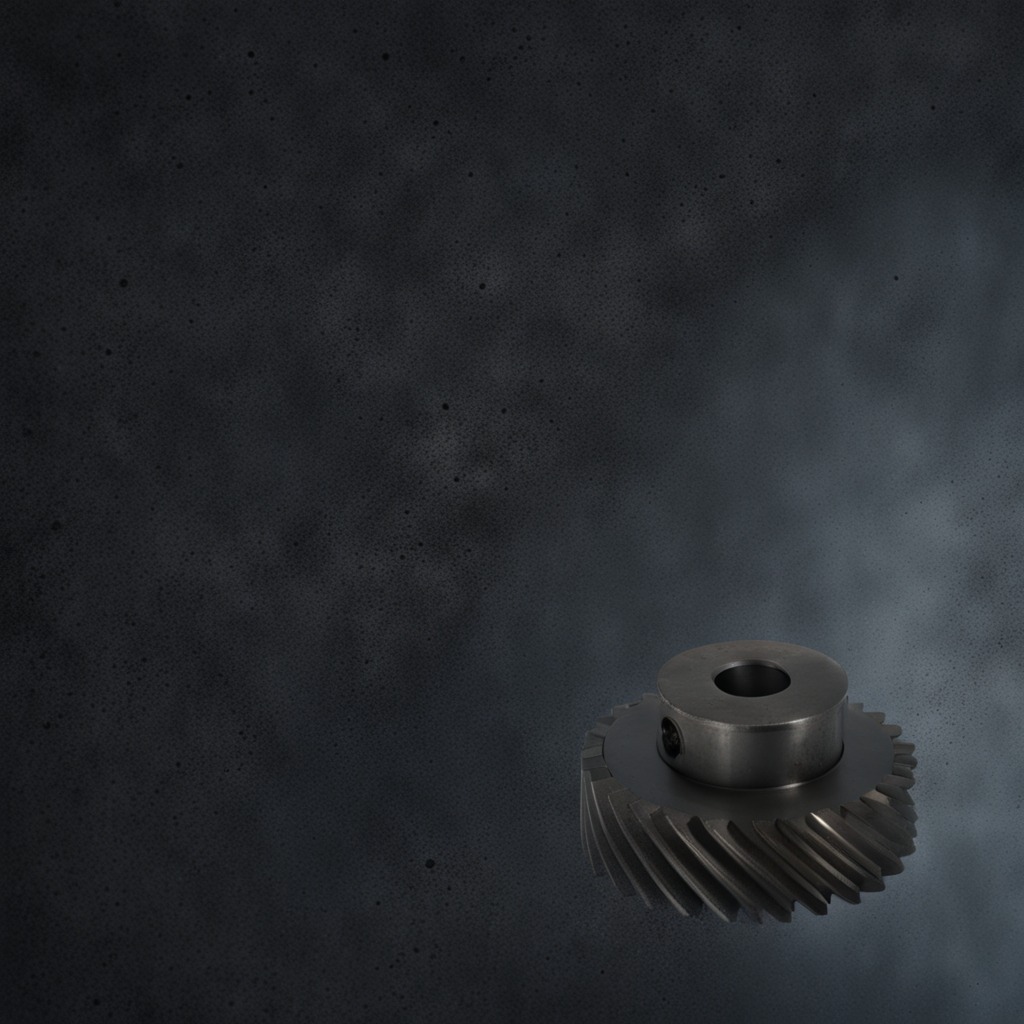
A steel gear with teeth is lying on the granite table.